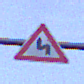
Verkehrszeichen: DoppelkurveZunaechstLinks
Umgebung: Outdoor, Suburban
Tageszeit: SunriseSunset
Wetter: PartlyCloudy
Licht: Natural
Jahreszeit: NotSpecified
Kontrast: LowContrast